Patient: sex M, age 25
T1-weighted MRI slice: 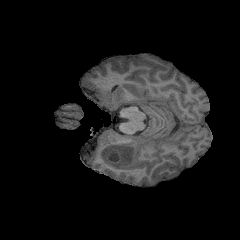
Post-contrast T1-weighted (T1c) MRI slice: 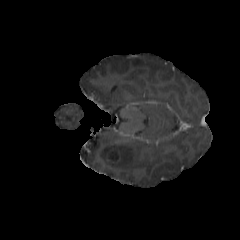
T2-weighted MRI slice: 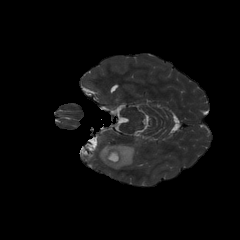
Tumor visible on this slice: yes
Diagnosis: Astrocytoma, IDH-mutant
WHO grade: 2